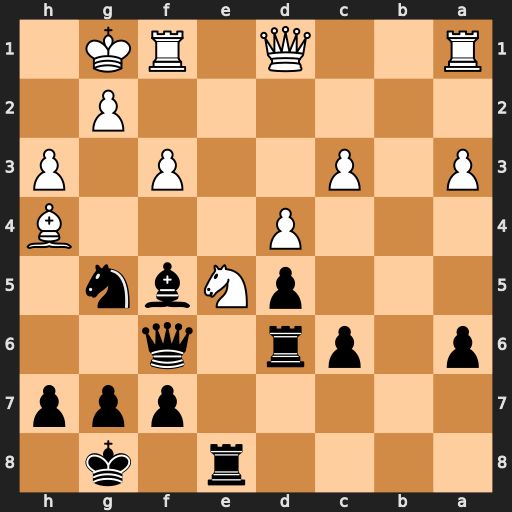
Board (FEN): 4r1k1/5ppp/p1pr1q2/3pNbn1/3P3B/P1P2P1P/6P1/R2Q1RK1
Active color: b
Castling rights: -
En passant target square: -
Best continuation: Nxh3+ gxh3 Qxh4